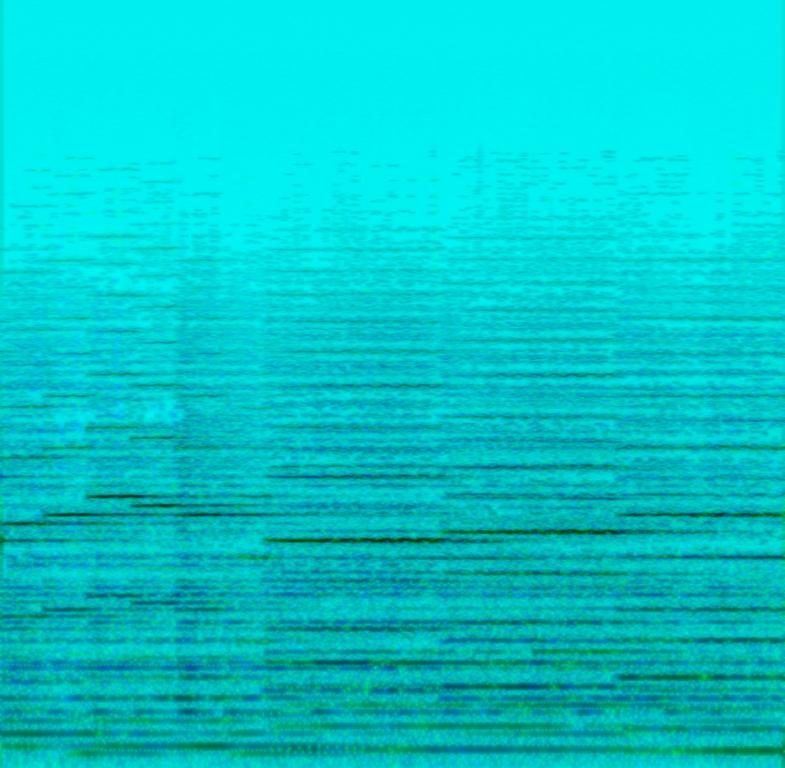
The low quality recording features a classical song that consists of a soft wide strings melody, followed by mellow woodwinds melody and low brass melody. There is a short snippet of a cymbal riser at the very end of the loop. It sounds passionate, emotional and suspenseful.